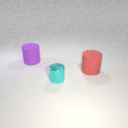
large red rubber cylinder behind small cyan metal cylinder